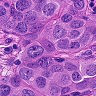
Metastatic tissue present: yes